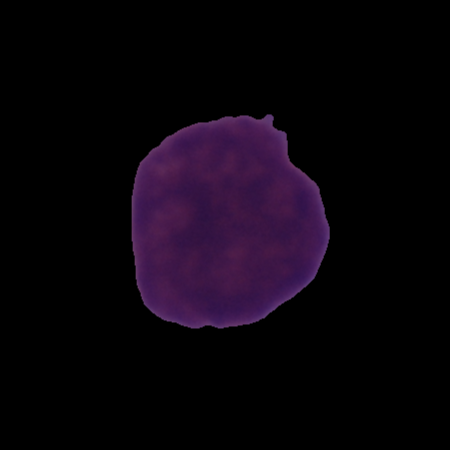
Label: cancer